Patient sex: M
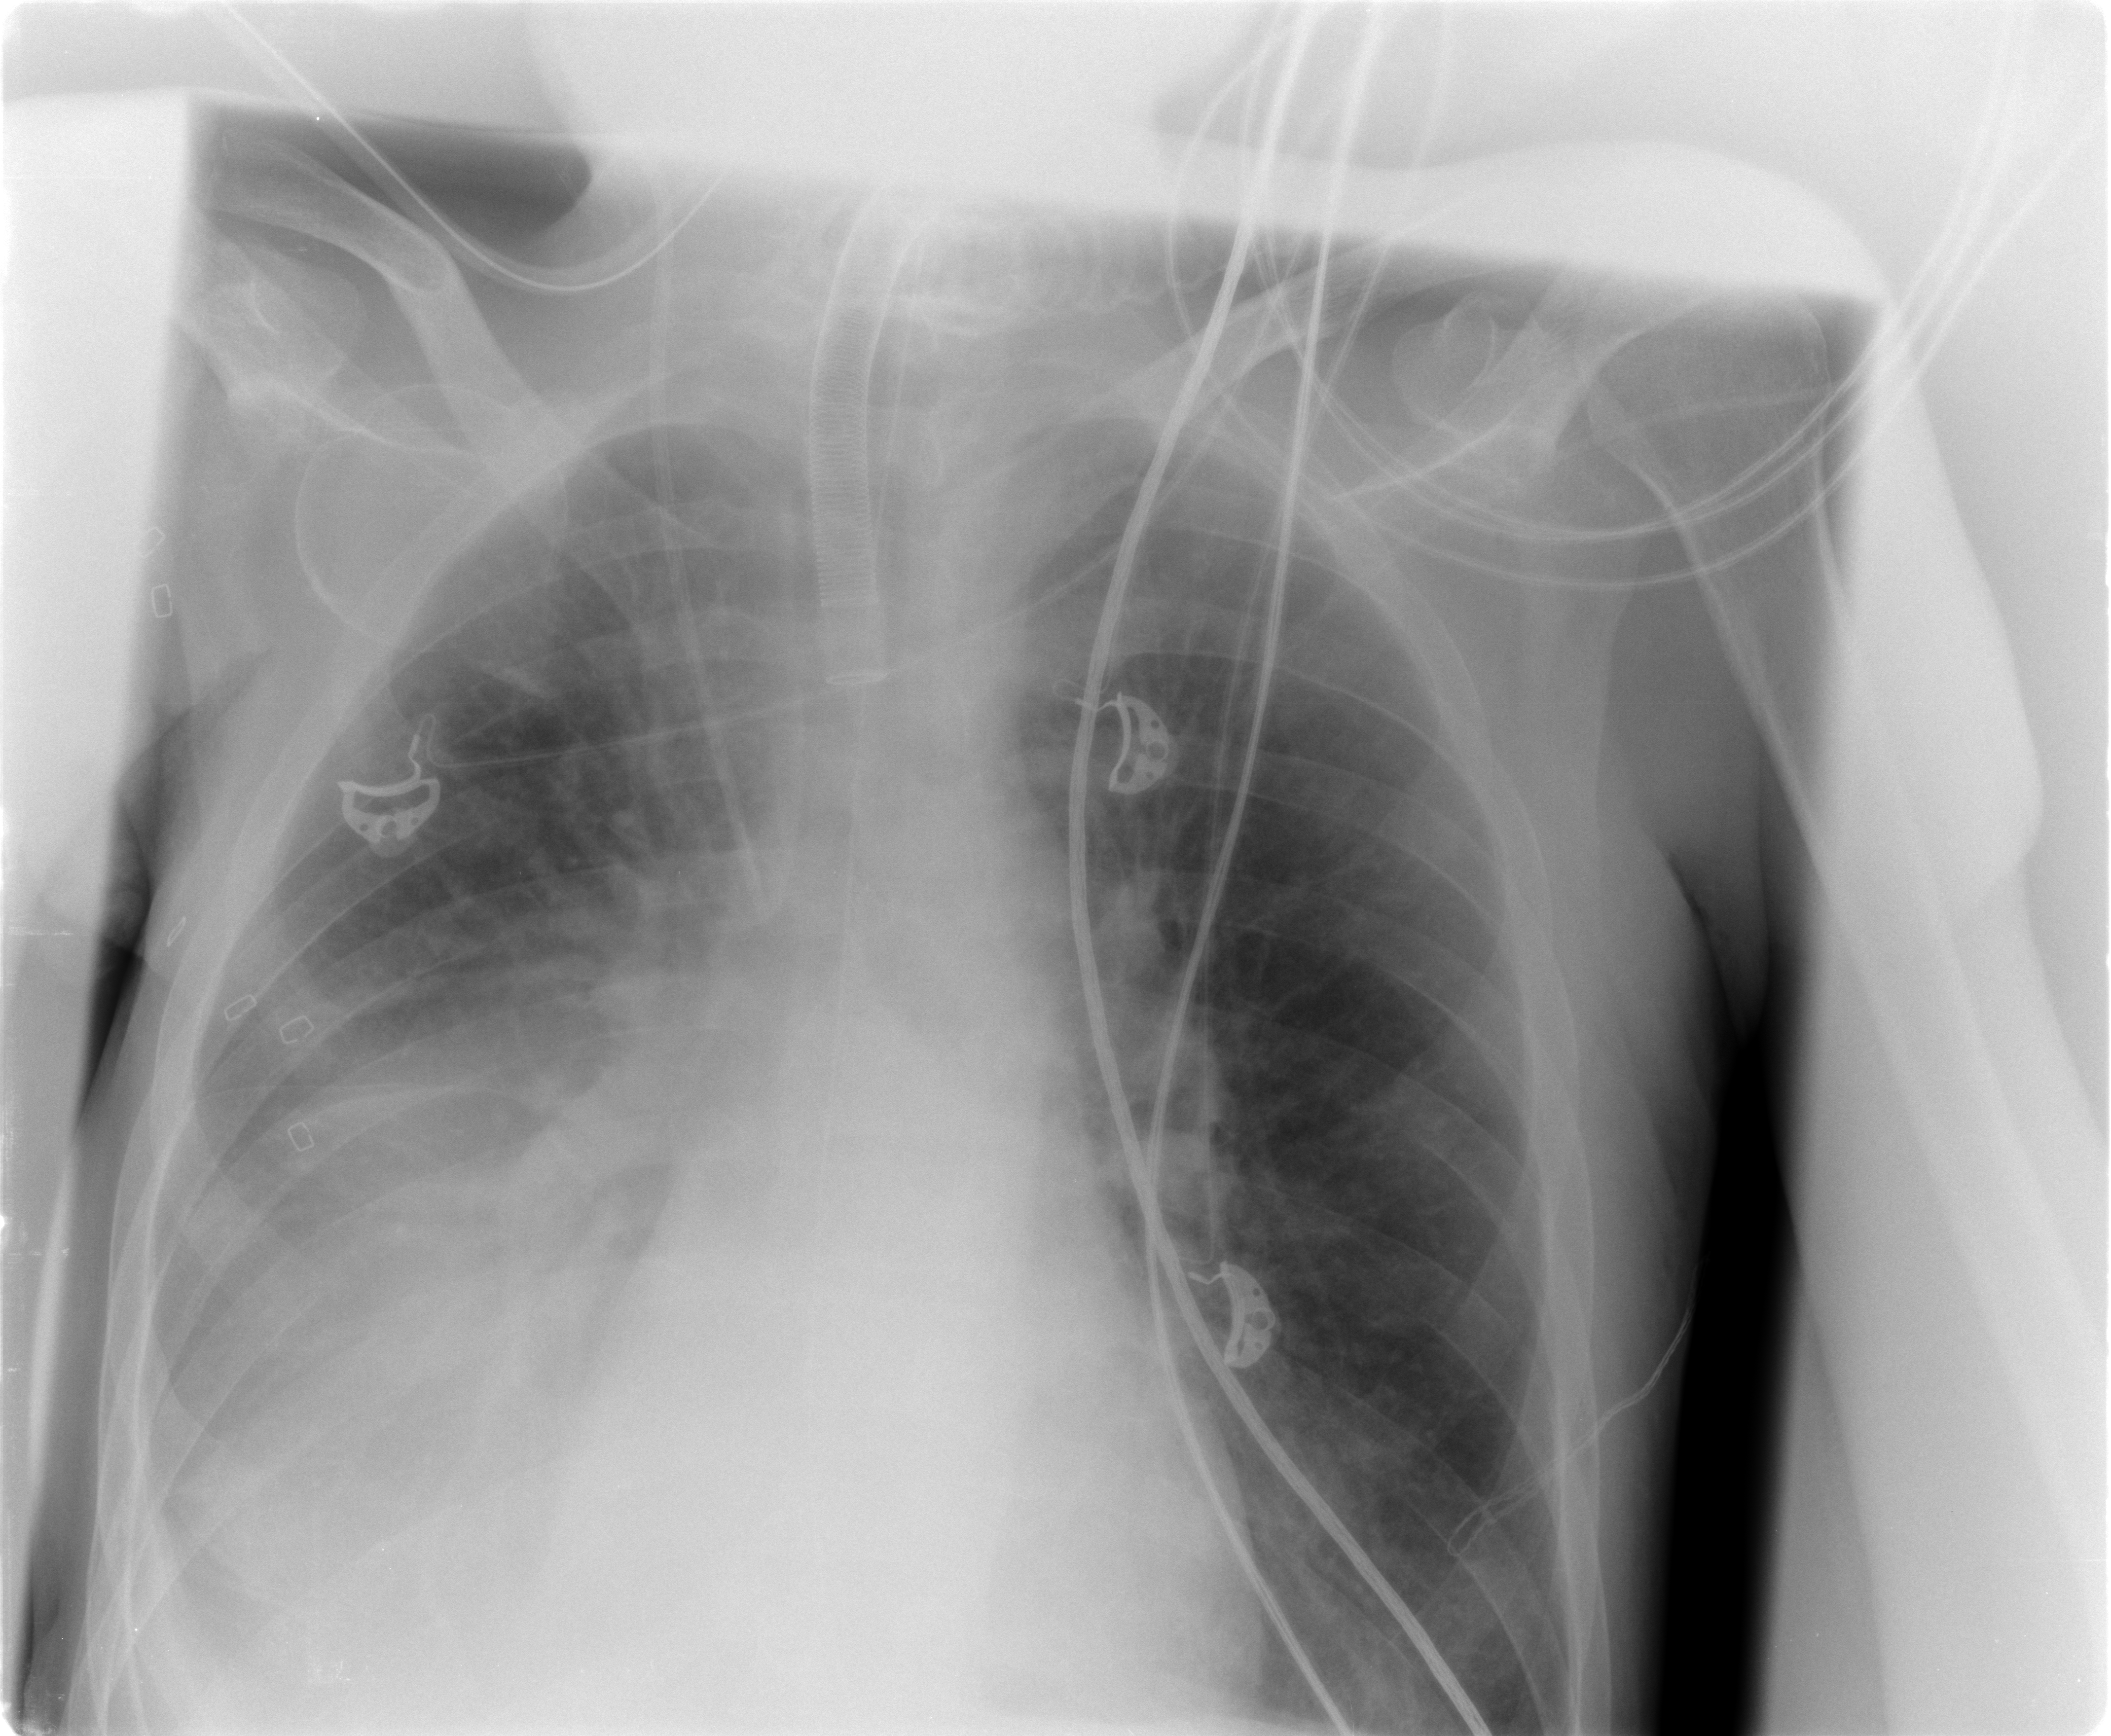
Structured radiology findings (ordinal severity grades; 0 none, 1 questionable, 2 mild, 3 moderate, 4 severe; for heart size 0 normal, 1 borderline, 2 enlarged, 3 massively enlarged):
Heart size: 0
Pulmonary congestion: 0
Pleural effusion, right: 2
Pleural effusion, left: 0
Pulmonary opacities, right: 3
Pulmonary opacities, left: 0
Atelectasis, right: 3
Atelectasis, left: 0